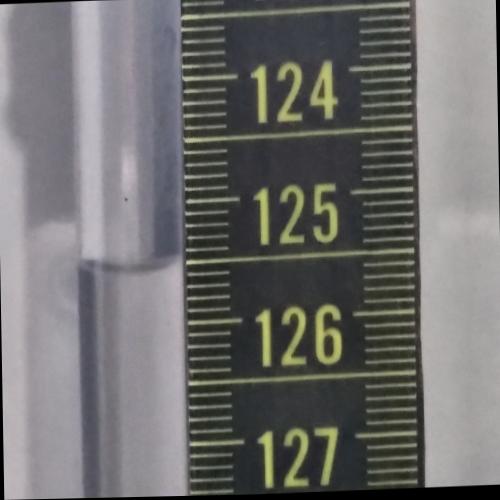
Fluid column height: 125.5 cm